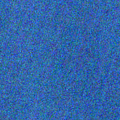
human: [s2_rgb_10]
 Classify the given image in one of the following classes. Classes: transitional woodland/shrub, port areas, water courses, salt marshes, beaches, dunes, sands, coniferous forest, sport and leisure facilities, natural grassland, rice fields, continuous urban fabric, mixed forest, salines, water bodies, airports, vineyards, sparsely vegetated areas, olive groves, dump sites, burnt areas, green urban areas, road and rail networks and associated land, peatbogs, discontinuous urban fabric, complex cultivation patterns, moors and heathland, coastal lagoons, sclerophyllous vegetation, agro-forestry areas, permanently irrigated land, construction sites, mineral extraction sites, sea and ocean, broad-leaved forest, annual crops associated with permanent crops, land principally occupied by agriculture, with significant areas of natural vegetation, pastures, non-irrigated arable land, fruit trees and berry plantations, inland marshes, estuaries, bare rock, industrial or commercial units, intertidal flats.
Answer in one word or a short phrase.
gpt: water bodies